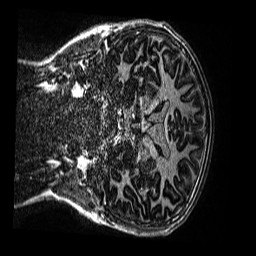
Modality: MP2RAGE
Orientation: coronal
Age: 12
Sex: male
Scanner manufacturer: siemens
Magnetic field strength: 3 T
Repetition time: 4 s
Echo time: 0.00299 s